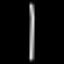
Label: line